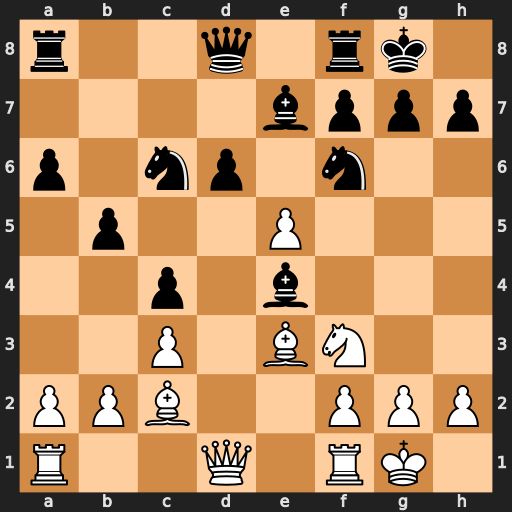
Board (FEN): r2q1rk1/4bppp/p1np1n2/1p2P3/2p1b3/2P1BN2/PPB2PPP/R2Q1RK1
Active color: w
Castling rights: -
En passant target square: -
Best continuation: exf6 Bxc2 fxe7 Qxe7 Qxc2